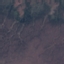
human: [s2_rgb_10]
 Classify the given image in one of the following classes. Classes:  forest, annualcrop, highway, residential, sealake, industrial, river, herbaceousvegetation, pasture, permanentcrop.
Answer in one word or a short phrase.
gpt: HerbaceousVegetation